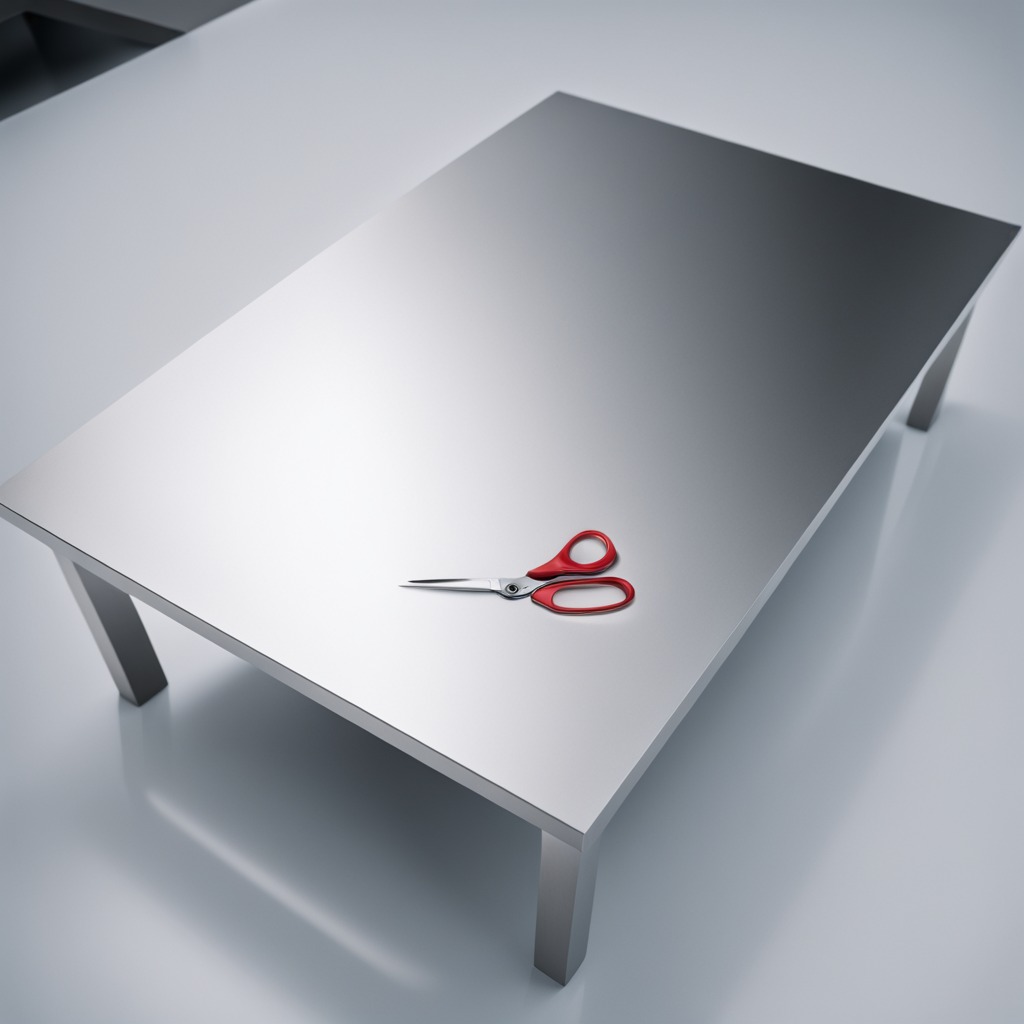
A scissor is lying on a stainless steel table in a high-end prototyping lab.